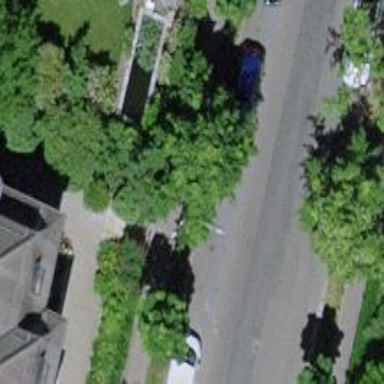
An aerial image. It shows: Avenue of trees.